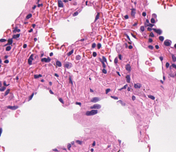
Tumor epithelial tissue: no
Tumor-associated stroma tissue: no
Normal tissue: yes